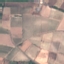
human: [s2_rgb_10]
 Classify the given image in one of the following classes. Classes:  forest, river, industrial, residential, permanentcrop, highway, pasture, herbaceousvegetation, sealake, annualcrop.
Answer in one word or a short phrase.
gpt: PermanentCrop